Question: I have a tableview controller that is a static table used for request data. When someone selects a row, it displays a new tableview controller with options using a modal segue, the user selects a option and then presses the 'hecho' (done) button and the value should be returned to the first table view controller, but it just not happening. If I inspect the delegate it just says null. What could I be doing wrong?

'''
#import <UIKit/UIKit.h>
#import "SeleccionarPacienteTableViewController.h"
@interface AgregarCitaTableViewController : UITableViewController <SeleccionarPacienteTableViewControllerDelegate>
@end
'''
'''
#import "AgregarCitaTableViewController.h"
#import "SeleccionarPacienteTableViewController.h"
@interface AgregarCitaTableViewController ()
{
NSDictionary *datosPaciente;
}
@end
@implementation AgregarCitaTableViewController
- (id)initWithStyle:(UITableViewStyle)style
{
self = [super initWithStyle:style];
if (self) {
// Custom initialization
}
return self;
}
- (void)viewDidLoad
{
[super viewDidLoad];
// Uncomment the following line to preserve selection between presentations.
// self.clearsSelectionOnViewWillAppear = NO;
// Uncomment the following line to display an Edit button in the navigation bar for this view controller.
// self.navigationItem.rightBarButtonItem = self.editButtonItem;
}
- (void)didReceiveMemoryWarning
{
[super didReceiveMemoryWarning];
// Dispose of any resources that can be recreated.
}
- (void)paciente:(NSDictionary *)paciente
{
datosPaciente = paciente;
UITableViewCell *cell = [self.tableView cellForRowAtIndexPath:[NSIndexPath indexPathForRow:0 inSection:0]];
cell.detailTextLabel.text = [datosPaciente objectForKey:@"nombre"];
}
- (void) prepareForSegue:(UIStoryboardSegue *)segue sender:(id)sender
{
if( [segue.identifier isEqualToString:@"listaPacientes"] )
{
SeleccionarPacienteTableViewController *viewController = segue.destinationViewController;
viewController.delegate = self;
}
}
'''
'''
@protocol SeleccionarPacienteTableViewControllerDelegate <NSObject>
-(void)paciente:(NSDictionary *)paciente;
@end
@interface SeleccionarPacienteTableViewController : UITableViewController
{
id delegate;
}
@property(nonatomic,assign)id<SeleccionarPacienteTableViewControllerDelegate> delegate;
@end
'''
'''
#import "SeleccionarPacienteTableViewController.h"
@interface SeleccionarPacienteTableViewController ()
{
NSMutableArray *todosPacientes;
NSDictionary *paciente;
NSInteger checkmarkedRow;
}
@end
@implementation SeleccionarPacienteTableViewController
@synthesize delegate = _delegate;
- (id)initWithStyle:(UITableViewStyle)style
{
self = [super initWithStyle:style];
if (self) {
// Custom initialization
}
return self;
}
- (void)viewDidLoad
{
[super viewDidLoad];
// Uncomment the following line to preserve selection between presentations.
// self.clearsSelectionOnViewWillAppear = NO;
// Uncomment the following line to display an Edit button in the navigation bar for this view controller.
// self.navigationItem.rightBarButtonItem = self.editButtonItem;
UIBarButtonItem *hecho = [[UIBarButtonItem alloc]initWithBarButtonSystemItem:UIBarButtonSystemItemDone target:self action:@selector(hecho)];
[[self navigationItem] setRightBarButtonItem:hecho];
UIBarButtonItem *cancelar = [[UIBarButtonItem alloc]initWithBarButtonSystemItem:UIBarButtonSystemItemCancel target:self action:@selector(cancelar)];
[[self navigationItem] setLeftBarButtonItem:cancelar];
//Llamada asincrona, cargar las citas
[self performSelectorInBackground:@selector(cargarDatos) withObject:nil];
}
- (void)didReceiveMemoryWarning
{
[super didReceiveMemoryWarning];
// Dispose of any resources that can be recreated.
}
#pragma mark - Table view data source
- (NSInteger)numberOfSectionsInTableView:(UITableView *)tableView
{
#warning Potentially incomplete method implementation.
// Return the number of sections.
return 1;
}
- (NSInteger)tableView:(UITableView *)tableView numberOfRowsInSection:(NSInteger)section
{
#warning Incomplete method implementation.
// Return the number of rows in the section.
return todosPacientes.count;
}
- (UITableViewCell *)tableView:(UITableView *)tableView cellForRowAtIndexPath:(NSIndexPath *)indexPath
{
static NSString *CellIdentifier = @"Cell";
UITableViewCell *cell = [tableView dequeueReusableCellWithIdentifier:CellIdentifier forIndexPath:indexPath];
// Configure the cell...
NSDictionary *object;
object = todosPacientes[indexPath.row];
cell.textLabel.text = [object objectForKey:@"nombre"];
if(checkmarkedRow == indexPath.row){
cell.accessoryType = UITableViewCellAccessoryCheckmark;
}else
{
cell.accessoryType = UITableViewCellAccessoryNone;
}
return cell;
}
- (void) tableView:(UITableView *)tableView didSelectRowAtIndexPath:(NSIndexPath *)indexPath
{
//Guardar nombre del paciente selccionado
paciente = todosPacientes[indexPath.row];
// In cellForRow... we check this variable to decide where we put the checkmark
checkmarkedRow = indexPath.row;
// We reload the table view and the selected row will be checkmarked
[tableView reloadData];
// We select the row without animation to simulate that nothing happened here :)
[tableView selectRowAtIndexPath:indexPath animated:NO scrollPosition:UITableViewScrollPositionNone];
// We deselect the row with animation
[tableView deselectRowAtIndexPath:indexPath animated:YES];
}
- (void) cargarDatos
{
//Path donde se encuentra el plist con los datos
NSString *path = [[NSBundle mainBundle]pathForResource:@"pacientes" ofType:@"plist"];
//Guardamos las citas en un NSMutableArray
todosPacientes = [[NSMutableArray alloc]initWithContentsOfFile:path];
}
- (void) hecho
{
/*Is anyone listening
if([delegate respondsToSelector:@selector(paciente:)])
{
//send the delegate function with the amount entered by the user
[delegate paciente:paciente];
}*/
[self.delegate paciente:paciente];
[self dismissViewControllerAnimated:YES completion:nil];
}
- (void) cancelar
{
[self dismissViewControllerAnimated:YES completion:nil];
}
@end
'''
Im not really sure how it worked or even if this is the real solution. I used the anwer of Hani Ibrahim and it didn't work but what he said was right. Then i just changed [delegate paciente:paciente] in the hecho method for [self.delegate paciente:paciente] and it worked.
I hope this can help someone.
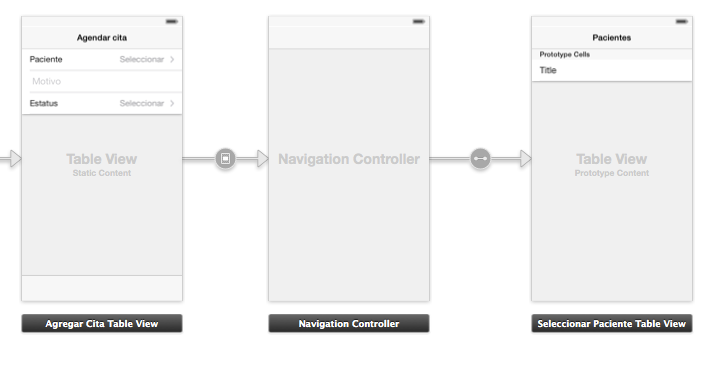
Answer: The problem is that your seque display UINavigationController and not SeleccionarPacienteTableViewController
'''
- (void) prepareForSegue:(UIStoryboardSegue *)segue sender:(id)sender
{
if( [segue.identifier isEqualToString:@"listaPacientes"] )
{
SeleccionarPacienteTableViewController *viewController = segue.destinationViewController;
viewController.delegate = self;
}
}
'''
'''
- (void) prepareForSegue:(UIStoryboardSegue *)segue sender:(id)sender
{
if( [segue.identifier isEqualToString:@"listaPacientes"] )
{
UINavigationController *navController = segue.destinationViewController;
SeleccionarPacienteTableViewController *viewController = [navController.viewControllers objectAtIndex:0];
viewController.delegate = self;
}
}
'''
You have another problem
When doing this
'''
@property(nonatomic,assign)id<SeleccionarPacienteTableViewControllerDelegate> delegate;
'''
and this
'''
@synthesize delegate = _delegate;
'''
Then Your property will work with an instance variable called '_delegate' as you are saying '@synthesize delegate = _delegate;'
However this code
'''
@interface SeleccionarPacienteTableViewController : UITableViewController
{
id delegate;
}
'''
defines a new instance variable called 'delegate' which is completely different than your property
So to access your property you can use 'self.delegate' or '_delegate' and 'delegate' as it is another instance variable !